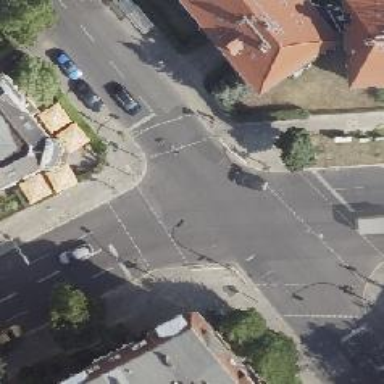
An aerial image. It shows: Crossing with traffic signals.